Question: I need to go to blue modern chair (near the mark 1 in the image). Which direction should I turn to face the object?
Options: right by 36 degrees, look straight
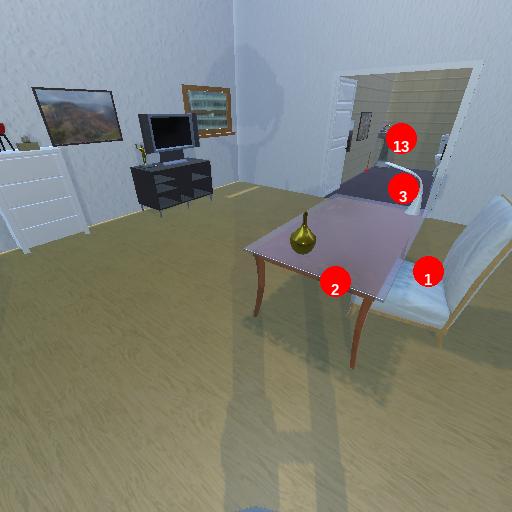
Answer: right by 36 degrees